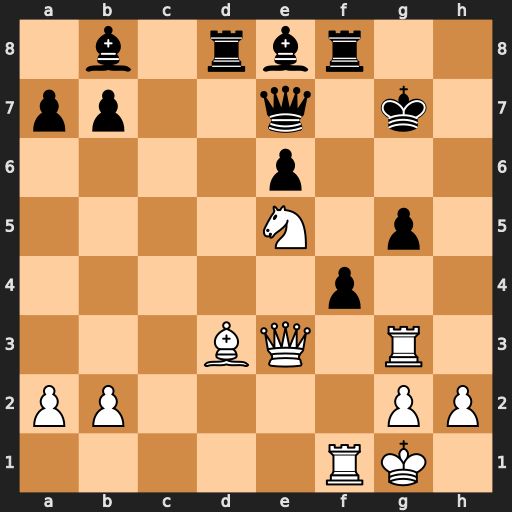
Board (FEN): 1b1rbr2/pp2q1k1/4p3/4N1p1/5p2/3BQ1R1/PP4PP/5RK1
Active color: w
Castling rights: -
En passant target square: -
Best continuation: Rxf4 Rxf4 Qxf4 Rxd3 Rxg5+